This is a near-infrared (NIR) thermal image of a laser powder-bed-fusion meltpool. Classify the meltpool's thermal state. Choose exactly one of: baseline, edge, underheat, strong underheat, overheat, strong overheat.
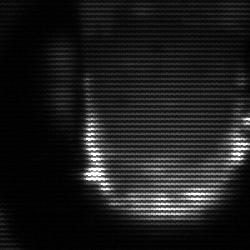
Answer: baseline